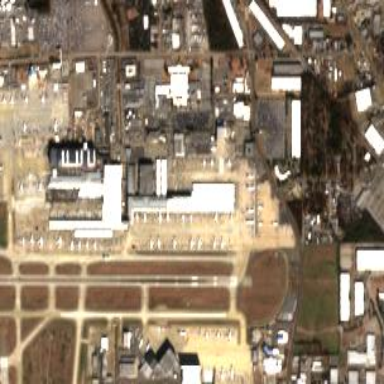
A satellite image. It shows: Concrete apron at the airport.